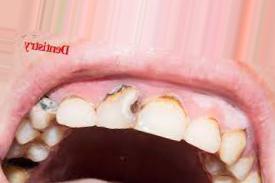
Condition: Caries